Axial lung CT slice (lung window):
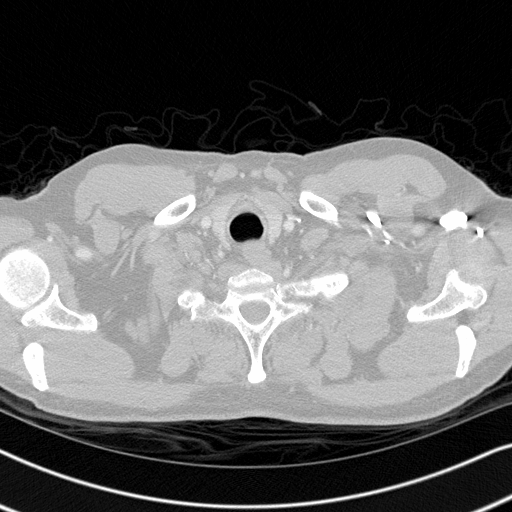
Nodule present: no